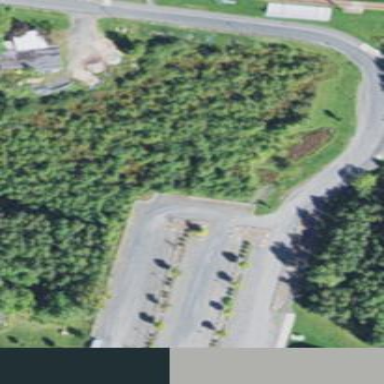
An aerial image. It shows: Parking area with compacted surface.